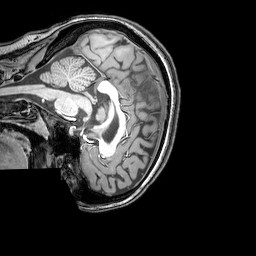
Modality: T1w
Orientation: sagittal
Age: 24
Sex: female
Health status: healthy
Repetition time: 0.081 s
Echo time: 0.037 s